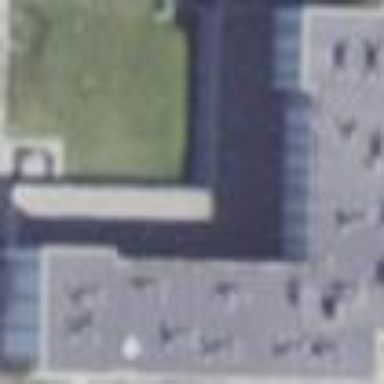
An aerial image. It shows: The image shows part of apartment building.